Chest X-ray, PA view. Patient: 38 years old, sex M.
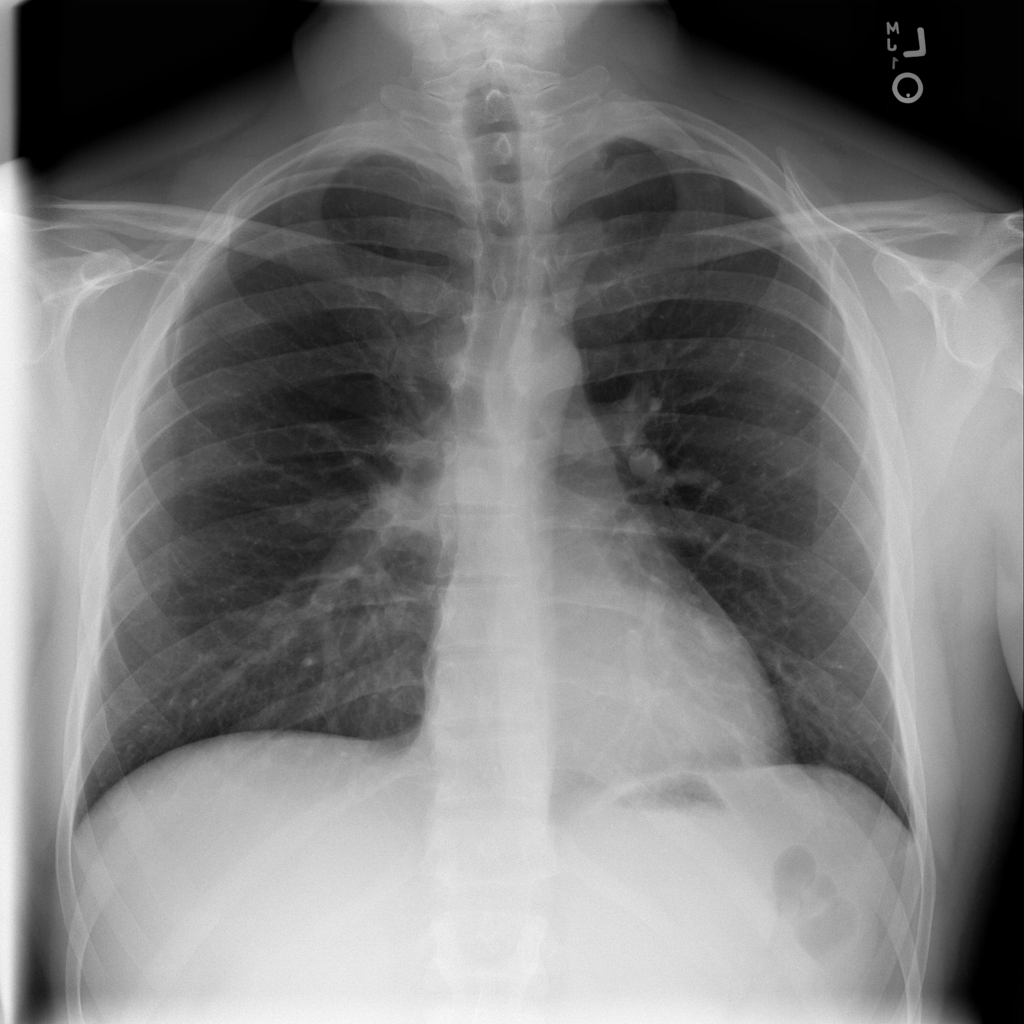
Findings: No Finding